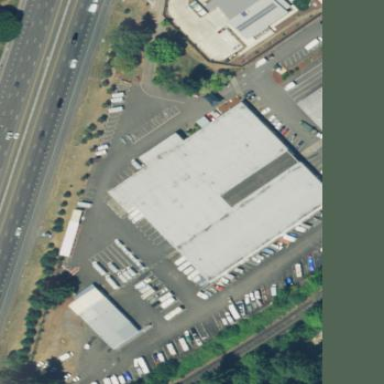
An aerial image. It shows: Storage rental shop.